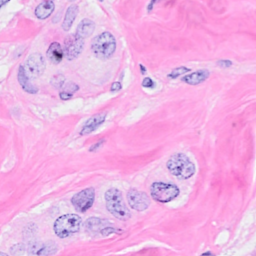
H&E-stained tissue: Breast